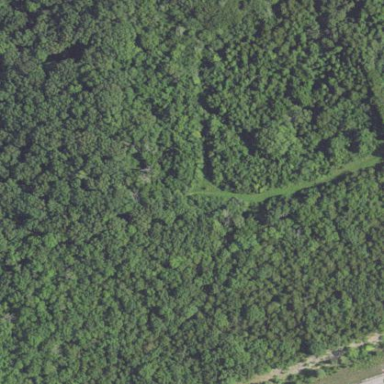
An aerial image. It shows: Mixed woodland area with variety of leaf types and cycles.